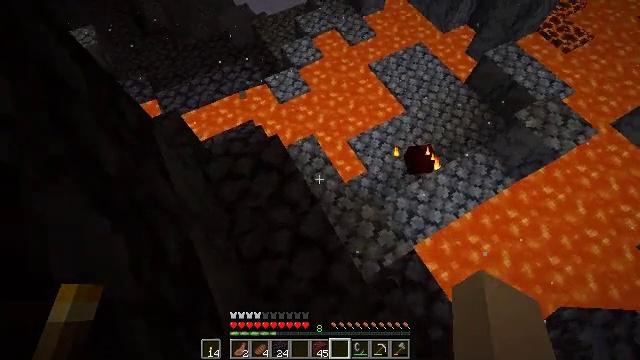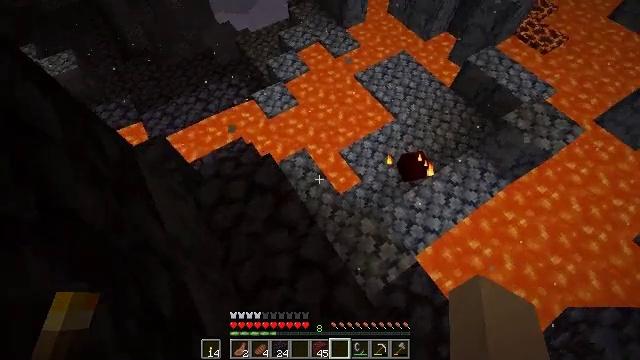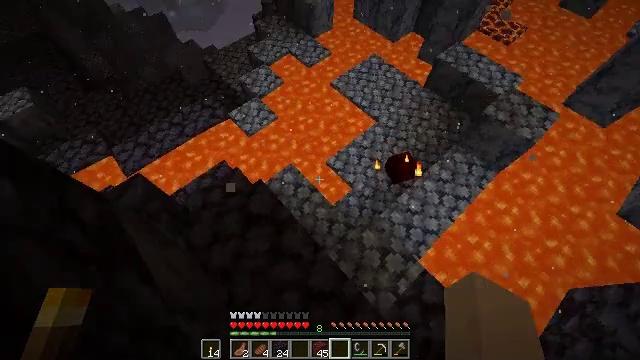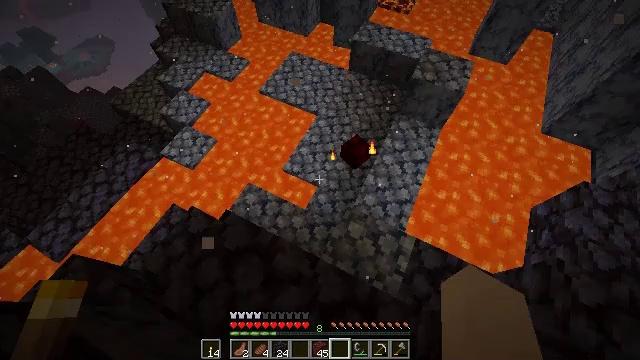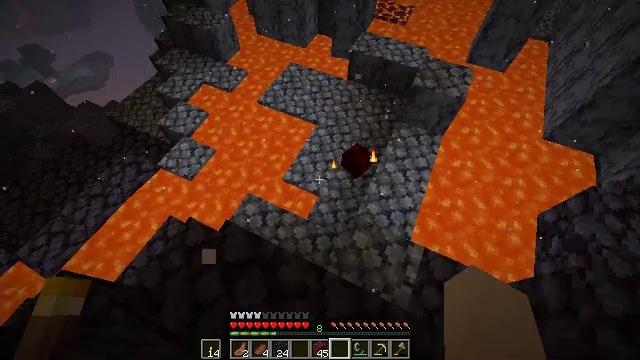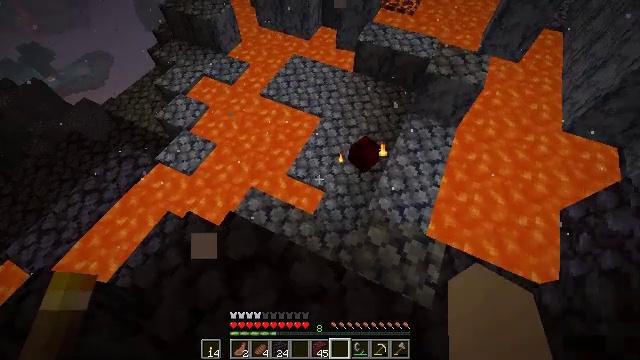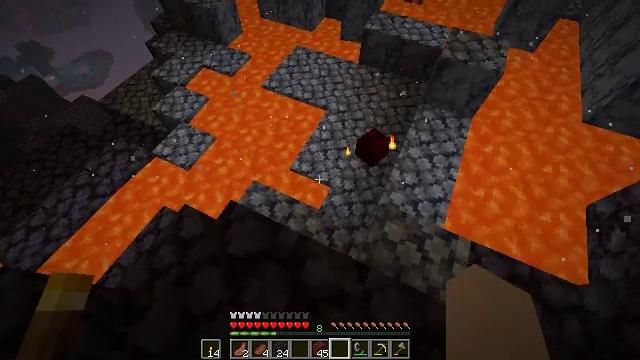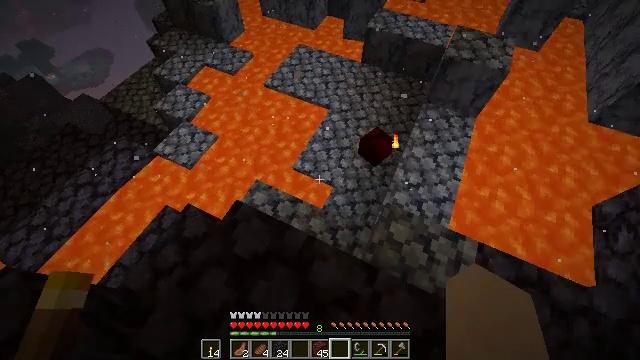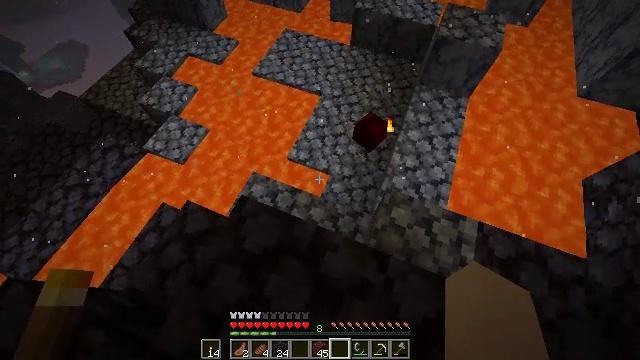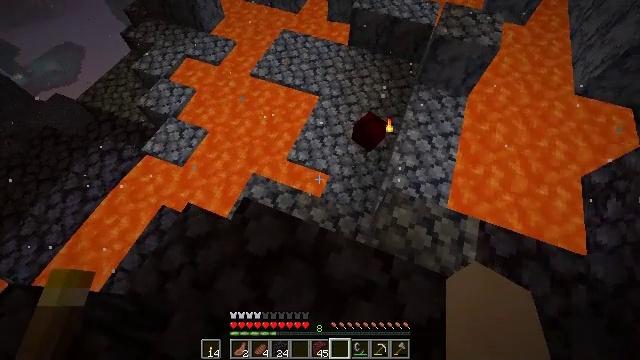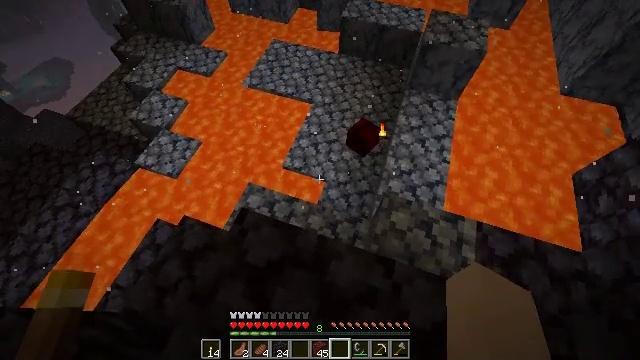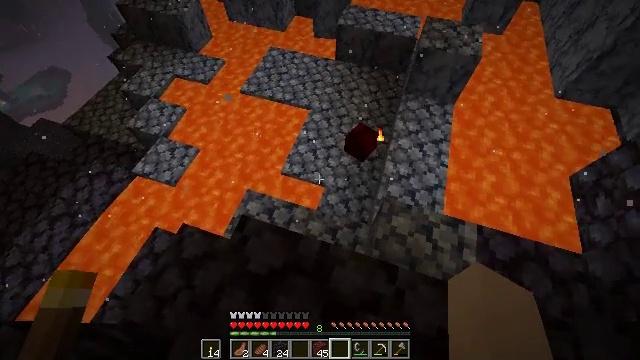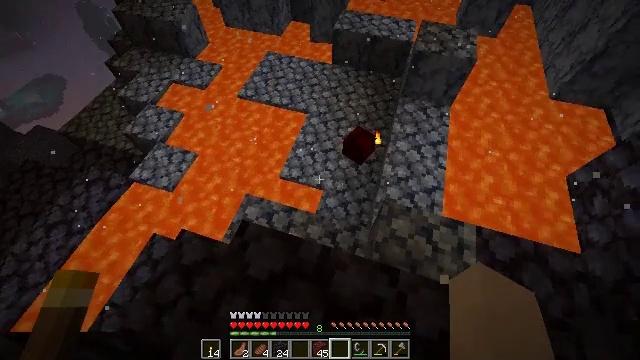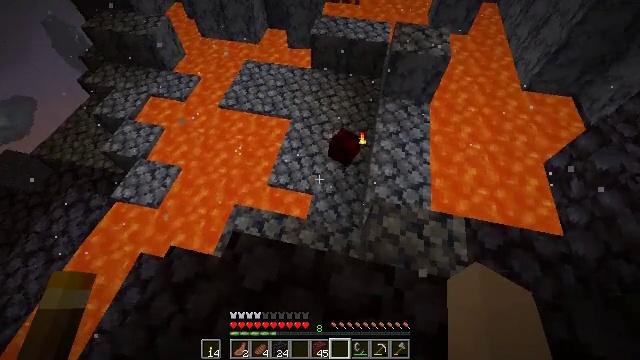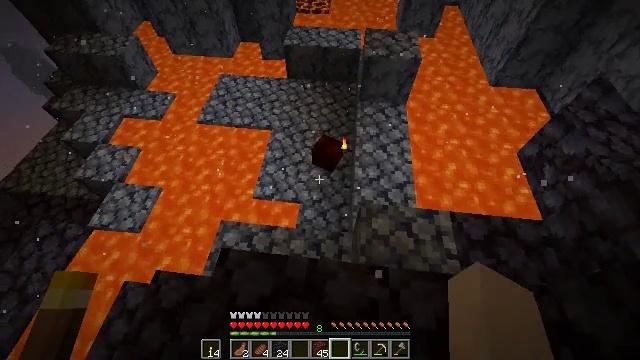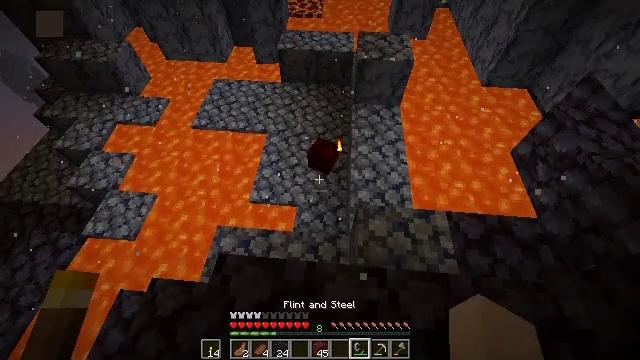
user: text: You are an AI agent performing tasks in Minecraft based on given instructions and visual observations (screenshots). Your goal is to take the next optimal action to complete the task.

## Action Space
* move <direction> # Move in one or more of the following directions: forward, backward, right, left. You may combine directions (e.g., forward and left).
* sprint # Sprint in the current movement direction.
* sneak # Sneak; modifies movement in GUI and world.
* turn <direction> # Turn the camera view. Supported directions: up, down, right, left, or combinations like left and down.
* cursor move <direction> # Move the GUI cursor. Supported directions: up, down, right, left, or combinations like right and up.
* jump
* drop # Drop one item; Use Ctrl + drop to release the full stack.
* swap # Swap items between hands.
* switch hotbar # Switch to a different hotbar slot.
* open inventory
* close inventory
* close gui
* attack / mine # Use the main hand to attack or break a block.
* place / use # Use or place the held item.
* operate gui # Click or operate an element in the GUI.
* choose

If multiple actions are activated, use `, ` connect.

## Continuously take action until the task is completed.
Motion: motion action
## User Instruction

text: Hunt the magma cube.
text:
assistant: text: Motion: move forward and move left, turn right and up
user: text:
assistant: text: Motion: move forward and move left, turn right and up
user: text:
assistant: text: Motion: move left, turn right
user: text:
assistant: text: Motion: turn up
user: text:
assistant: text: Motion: no_op
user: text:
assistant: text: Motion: no_op
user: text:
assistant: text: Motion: no_op
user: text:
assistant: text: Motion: turn right and down
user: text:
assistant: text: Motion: no_op
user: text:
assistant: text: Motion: turn right and up
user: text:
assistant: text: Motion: turn up
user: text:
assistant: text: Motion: no_op
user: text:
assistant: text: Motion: turn right
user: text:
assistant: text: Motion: turn right and up
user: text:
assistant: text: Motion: turn right
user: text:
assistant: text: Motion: turn right
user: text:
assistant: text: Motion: turn right
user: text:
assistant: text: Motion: no_op
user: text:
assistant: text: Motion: no_op
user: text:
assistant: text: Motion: no_op
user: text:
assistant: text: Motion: no_op
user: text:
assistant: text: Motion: no_op
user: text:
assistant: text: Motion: no_op
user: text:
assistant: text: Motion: no_op
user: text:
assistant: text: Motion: no_op
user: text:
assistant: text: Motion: no_op
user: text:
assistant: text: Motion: no_op
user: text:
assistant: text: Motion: no_op
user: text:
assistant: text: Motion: no_op
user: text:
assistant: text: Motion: no_op